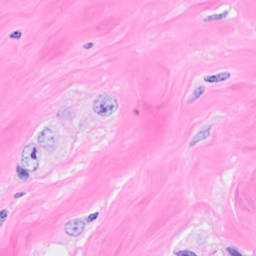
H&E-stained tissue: Breast